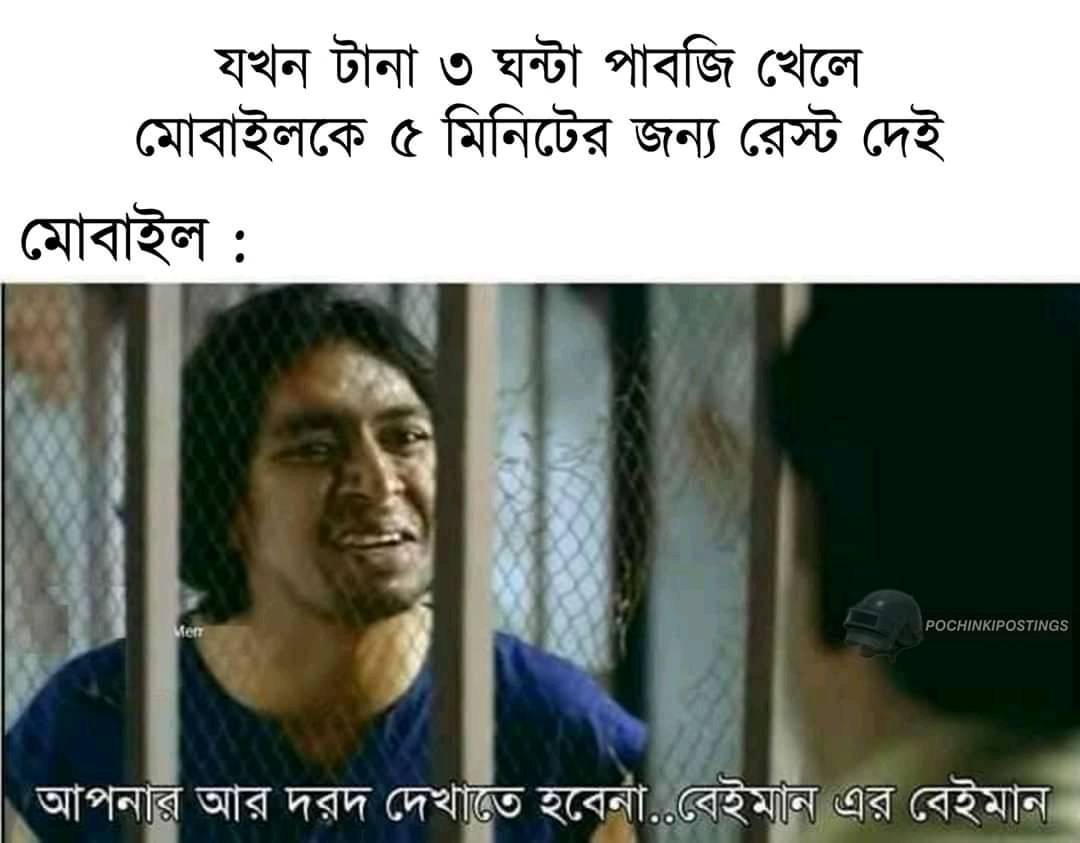
Caption: যখন টানা ৩ ঘন্টা পাবজি খেলে মোবাইলকে ৫ মিনিটের জন্য রেস্ট দেই    মোবাইলঃ   আপানার আর দরদ দেখাতে হবেনা... বেইমান এর বেইমান
Label: non-hate